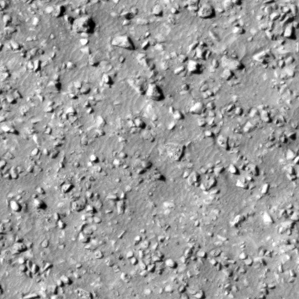
Label: non_frost